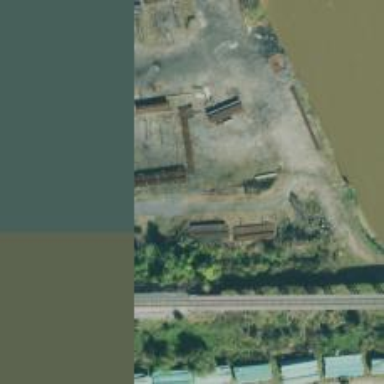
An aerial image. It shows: Rail spur service.